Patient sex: F
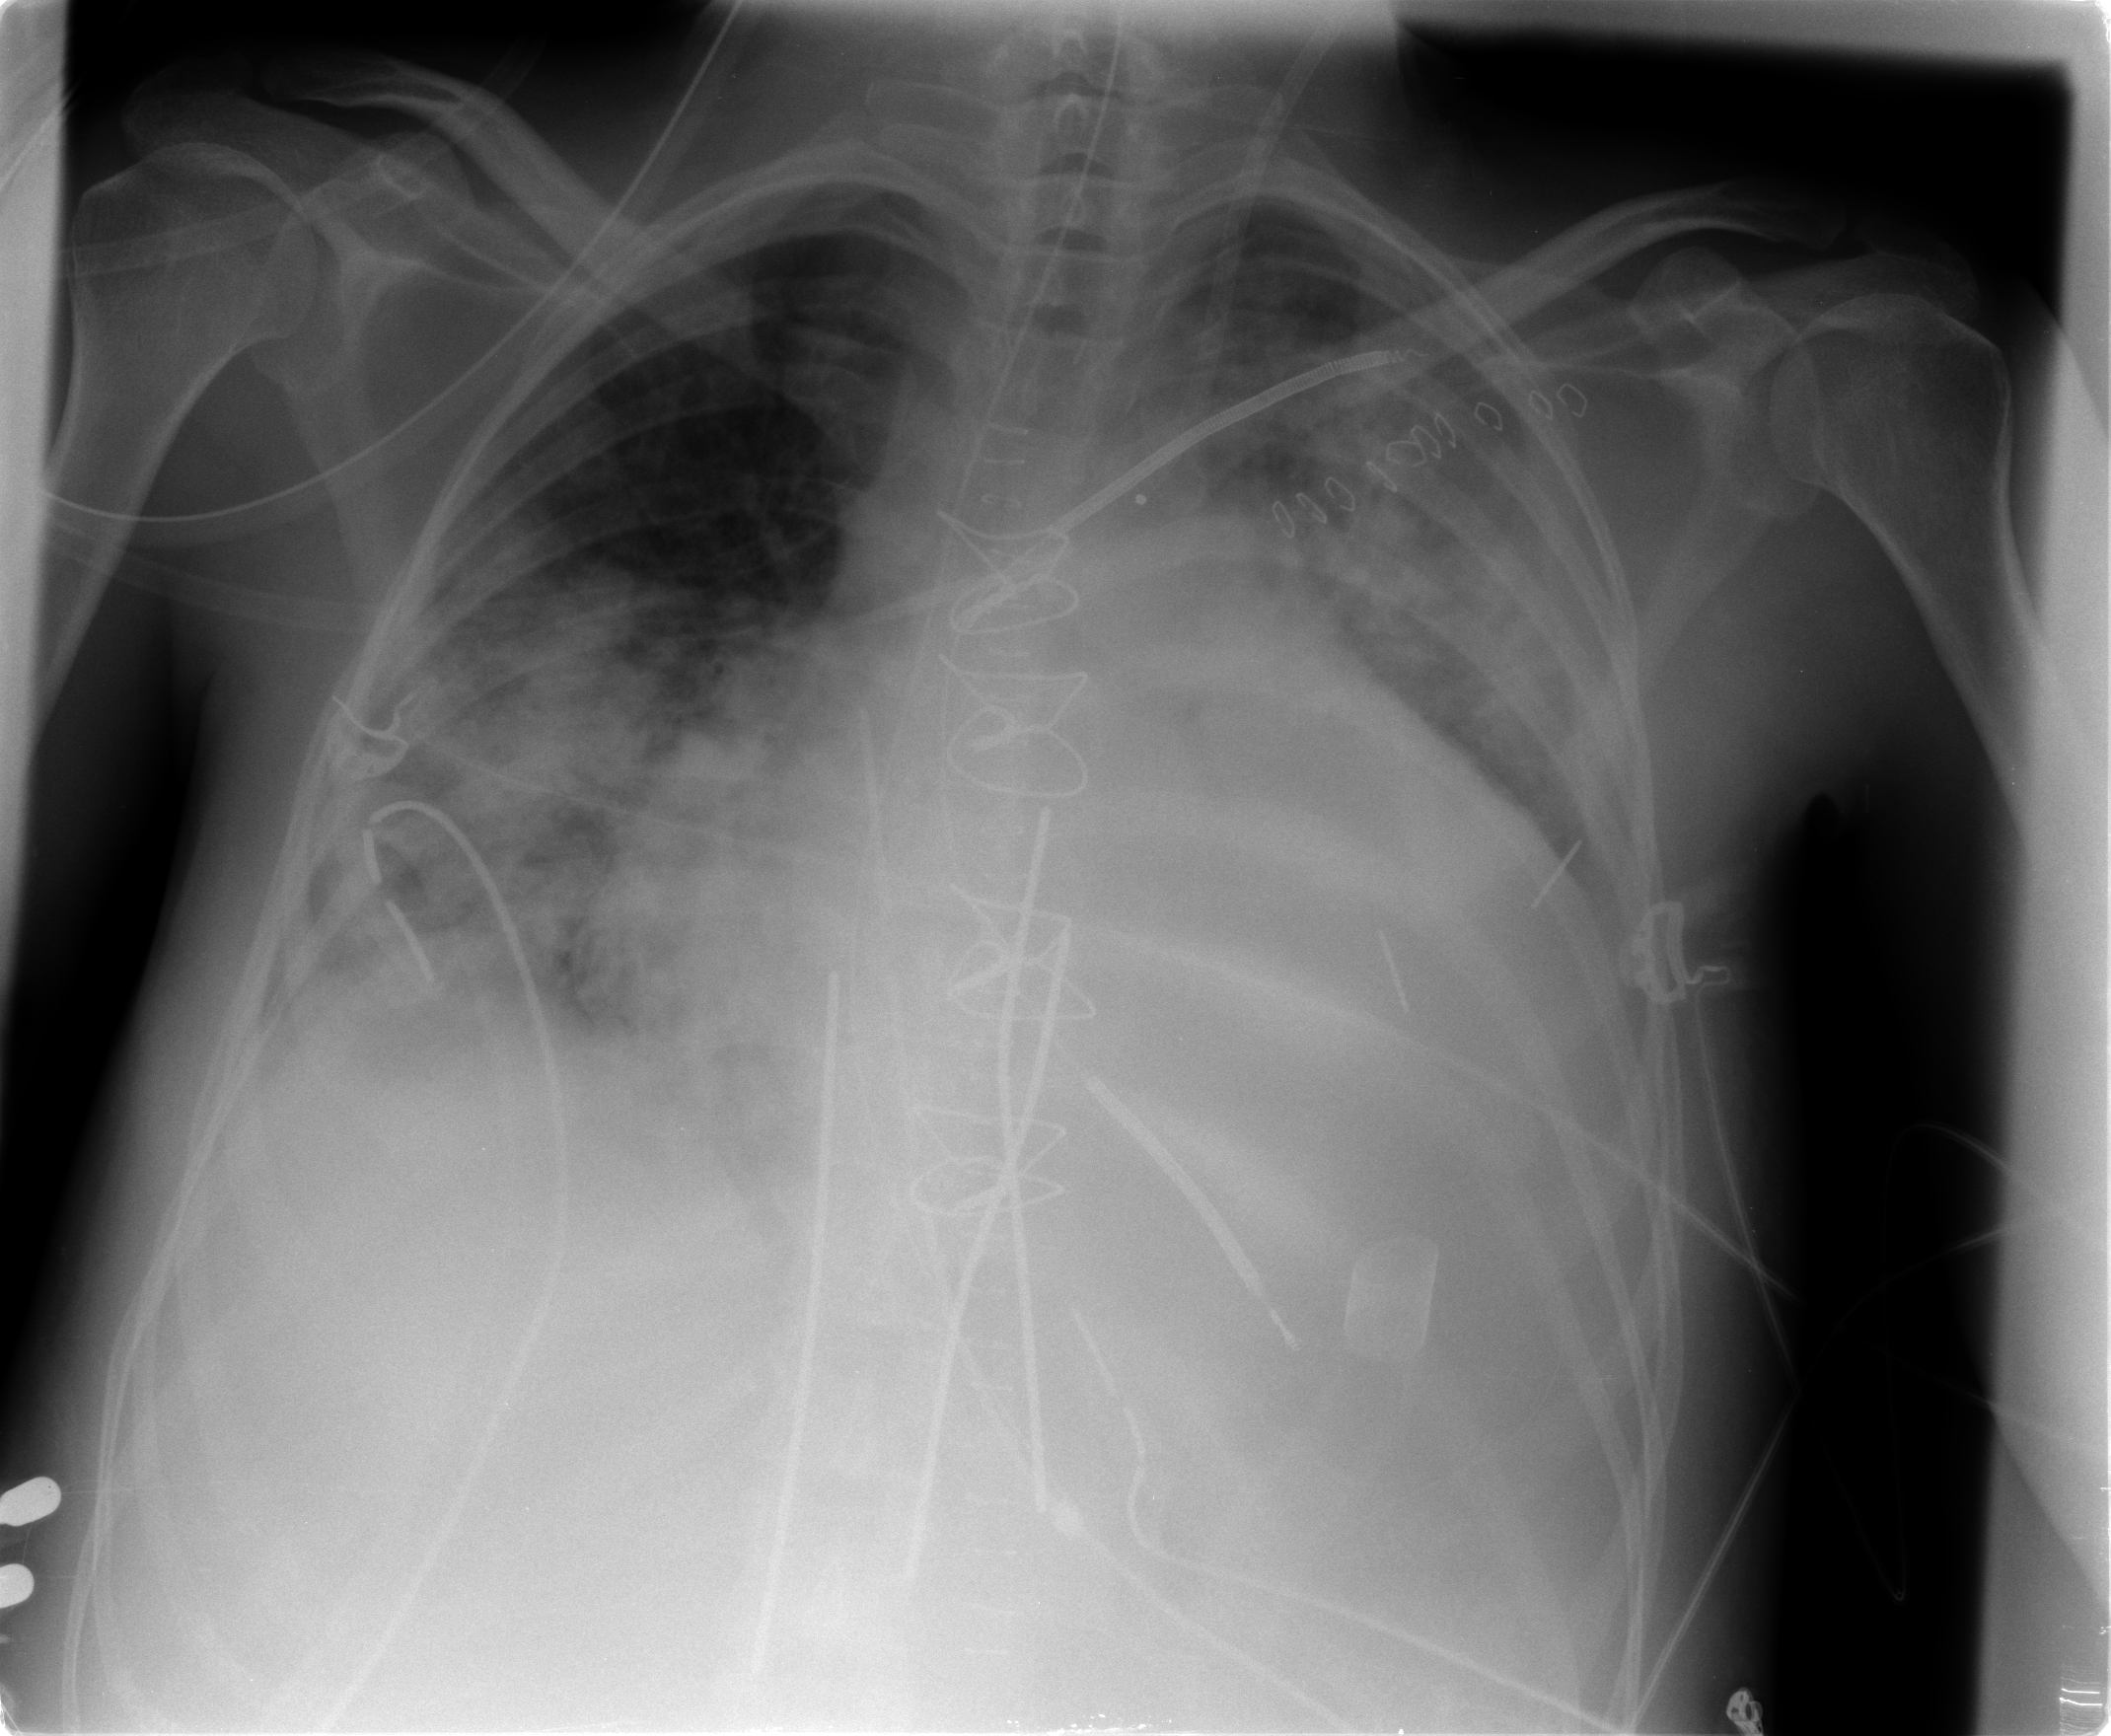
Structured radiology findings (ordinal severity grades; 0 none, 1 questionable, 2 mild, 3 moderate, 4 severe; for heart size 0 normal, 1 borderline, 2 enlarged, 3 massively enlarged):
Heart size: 3
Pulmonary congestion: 1
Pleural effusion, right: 1
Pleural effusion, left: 0
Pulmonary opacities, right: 3
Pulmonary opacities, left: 2
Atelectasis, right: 1
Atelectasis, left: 1